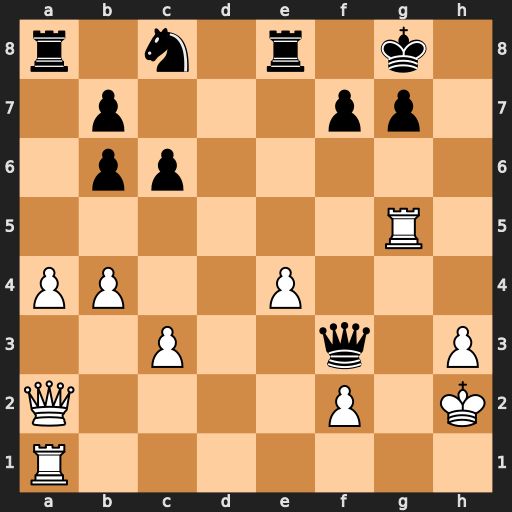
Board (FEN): r1n1r1k1/1p3pp1/1pp5/6R1/PP2P3/2P2q1P/Q4P1K/R7
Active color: w
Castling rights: -
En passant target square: -
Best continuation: Rf5 Qxf5 exf5